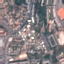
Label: Residential